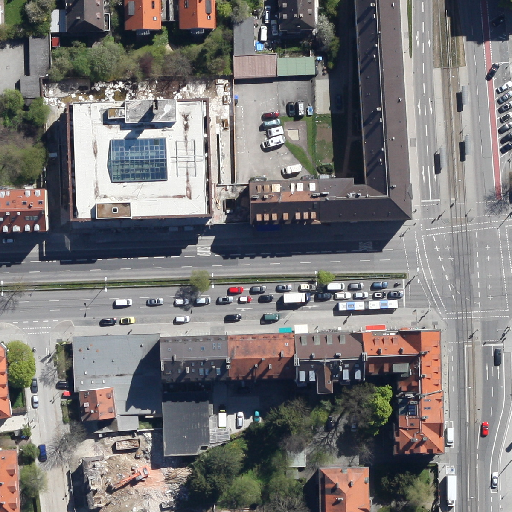
Referring expression: van in the parking area